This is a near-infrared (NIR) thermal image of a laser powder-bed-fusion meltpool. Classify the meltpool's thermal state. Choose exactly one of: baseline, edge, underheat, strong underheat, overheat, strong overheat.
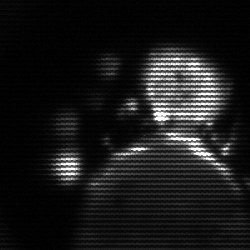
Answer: baseline